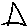
Label: triangle